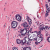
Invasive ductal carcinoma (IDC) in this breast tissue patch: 0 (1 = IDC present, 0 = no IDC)